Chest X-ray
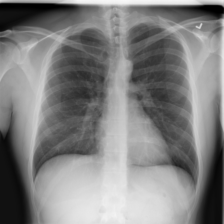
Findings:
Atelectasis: negative
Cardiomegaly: negative
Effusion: negative
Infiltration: negative
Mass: negative
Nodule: negative
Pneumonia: negative
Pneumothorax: negative
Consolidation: negative
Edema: negative
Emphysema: negative
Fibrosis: negative
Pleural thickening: negative
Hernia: negative